Question: I have some toggle buttons declared like this :
'''
button = new Button(this, SWT.TOGGLE);
button.setImage(icon);
'''
They look like this on my computer :

The right one is pushed, the left one isn't.
But on some computers, depending on the general settings of the OS, it may be hard to see if the button is pushed.
What can I do to make the button's state more visible, independently of the OS settings ?
I precise the application uses the Eclipse 3 platform and that I need this to work on any Desktop Windows starting from XP.
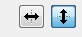
Answer: As I didn't find any clean solution (one which would work for all buttons without having to duplicate all icons), I did as suggested by Alexander :
'''
button.addSelectionListener(new SelectionListener() {
public void widgetDefaultSelected(SelectionEvent e) {
}
public void widgetSelected(SelectionEvent e) {
button.setImage(button.getSelection() ? pushedIcon : icon);
...
}
});
'''
It looks like this :

On computers with bad color settings (e.g. grey for selection), this will be an improvement.